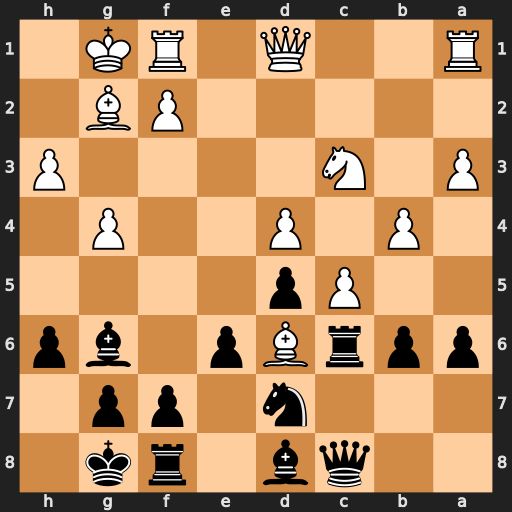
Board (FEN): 2qb1rk1/3n1pp1/pprBp1bp/2Pp4/1P1P2P1/P1N4P/5PB1/R2Q1RK1
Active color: b
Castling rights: -
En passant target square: -
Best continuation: Rxd6 cxd6 Qxc3